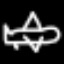
Label: airplane